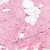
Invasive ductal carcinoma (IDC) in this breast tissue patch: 0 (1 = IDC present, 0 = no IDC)